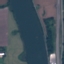
Land use / land cover: River